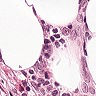
Metastatic tissue present: no